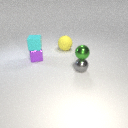
small gray metal sphere below small green metal sphere